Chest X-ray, PA view. Patient: 65 years old, sex F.
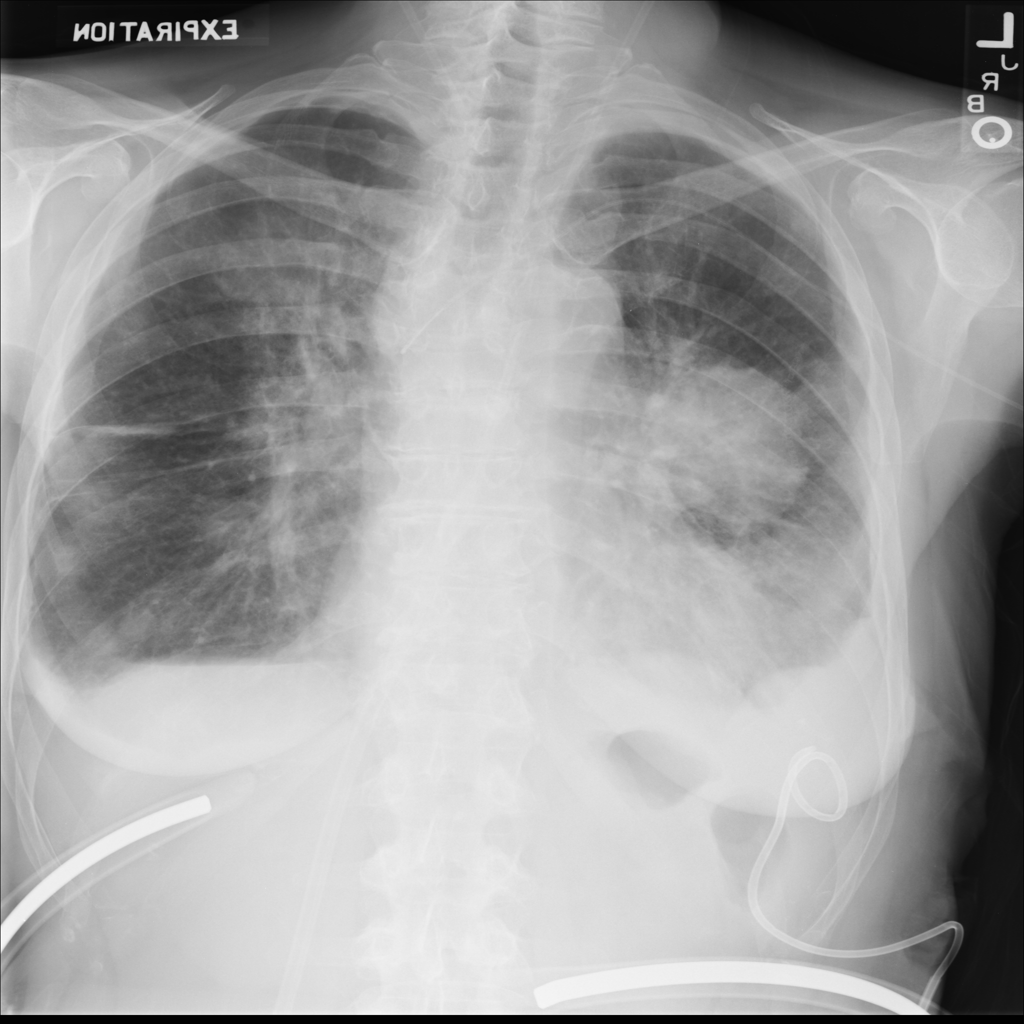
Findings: Effusion, Mass